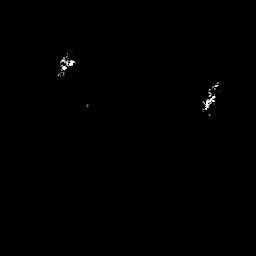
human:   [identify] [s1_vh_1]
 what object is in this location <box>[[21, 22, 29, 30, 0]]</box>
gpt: <ref>1 small ship at the top left</ref>